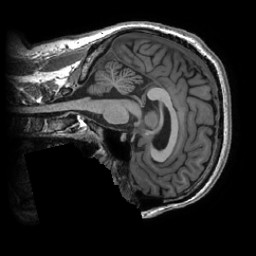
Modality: T1w
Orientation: sagittal
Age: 26
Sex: male
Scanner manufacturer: ge
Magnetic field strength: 3 T
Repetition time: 0.007348 s
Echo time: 0.003036 s